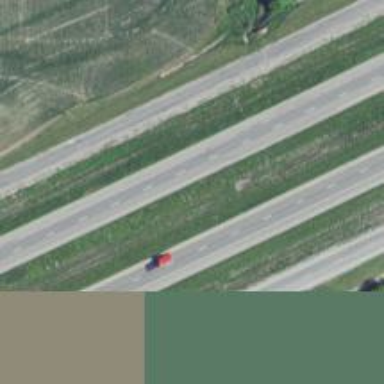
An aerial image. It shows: Interstate motorway.